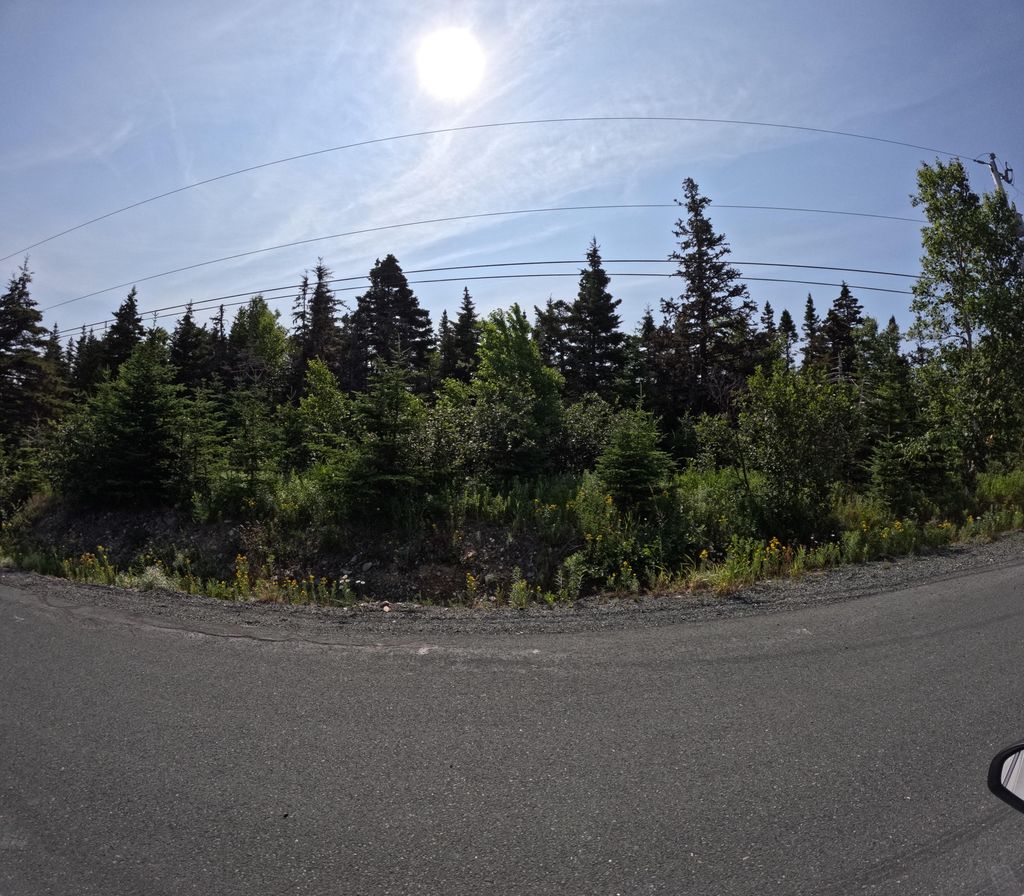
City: st_johns